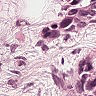
Metastatic tissue present: yes